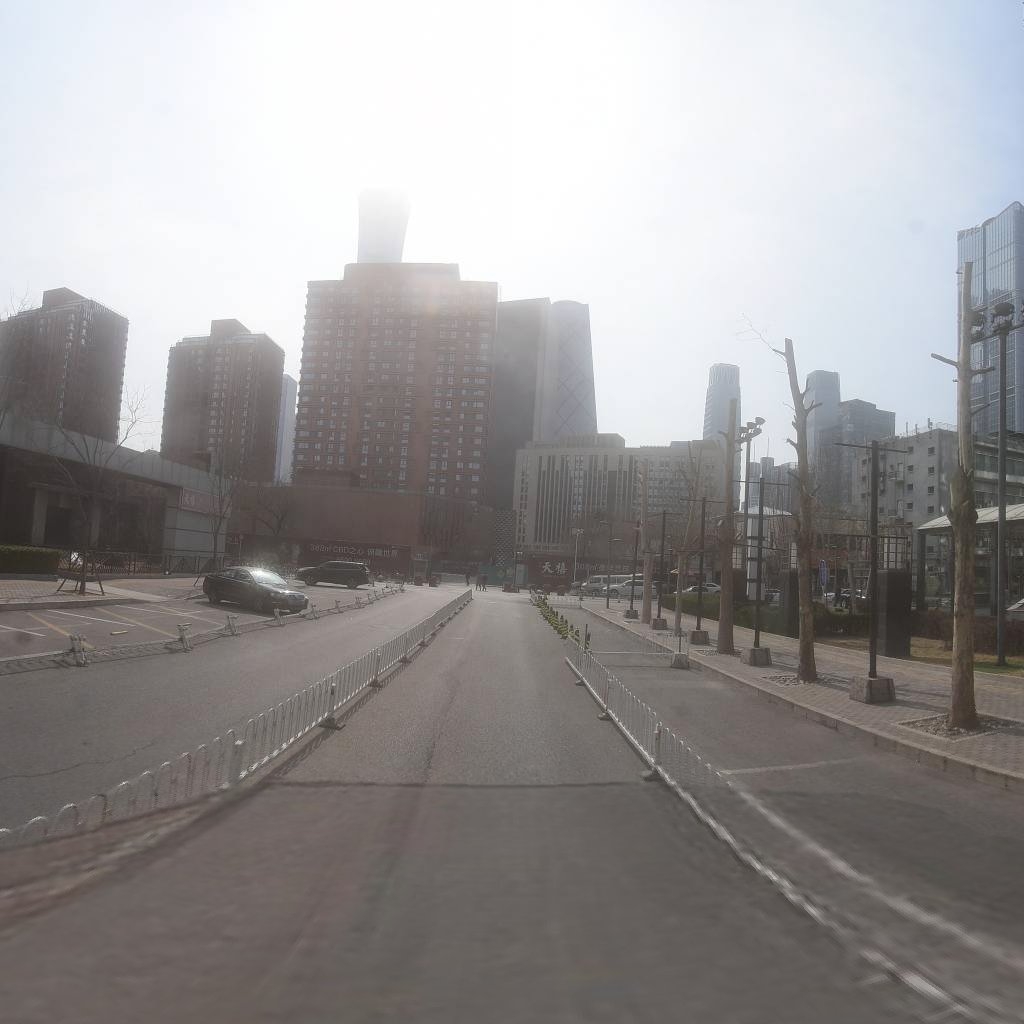
Region: Chaoyang
Road damage annotations: longitudinal crack, longitudinal crack